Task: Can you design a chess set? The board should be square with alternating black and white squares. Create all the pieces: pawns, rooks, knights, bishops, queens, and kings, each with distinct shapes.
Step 3880:
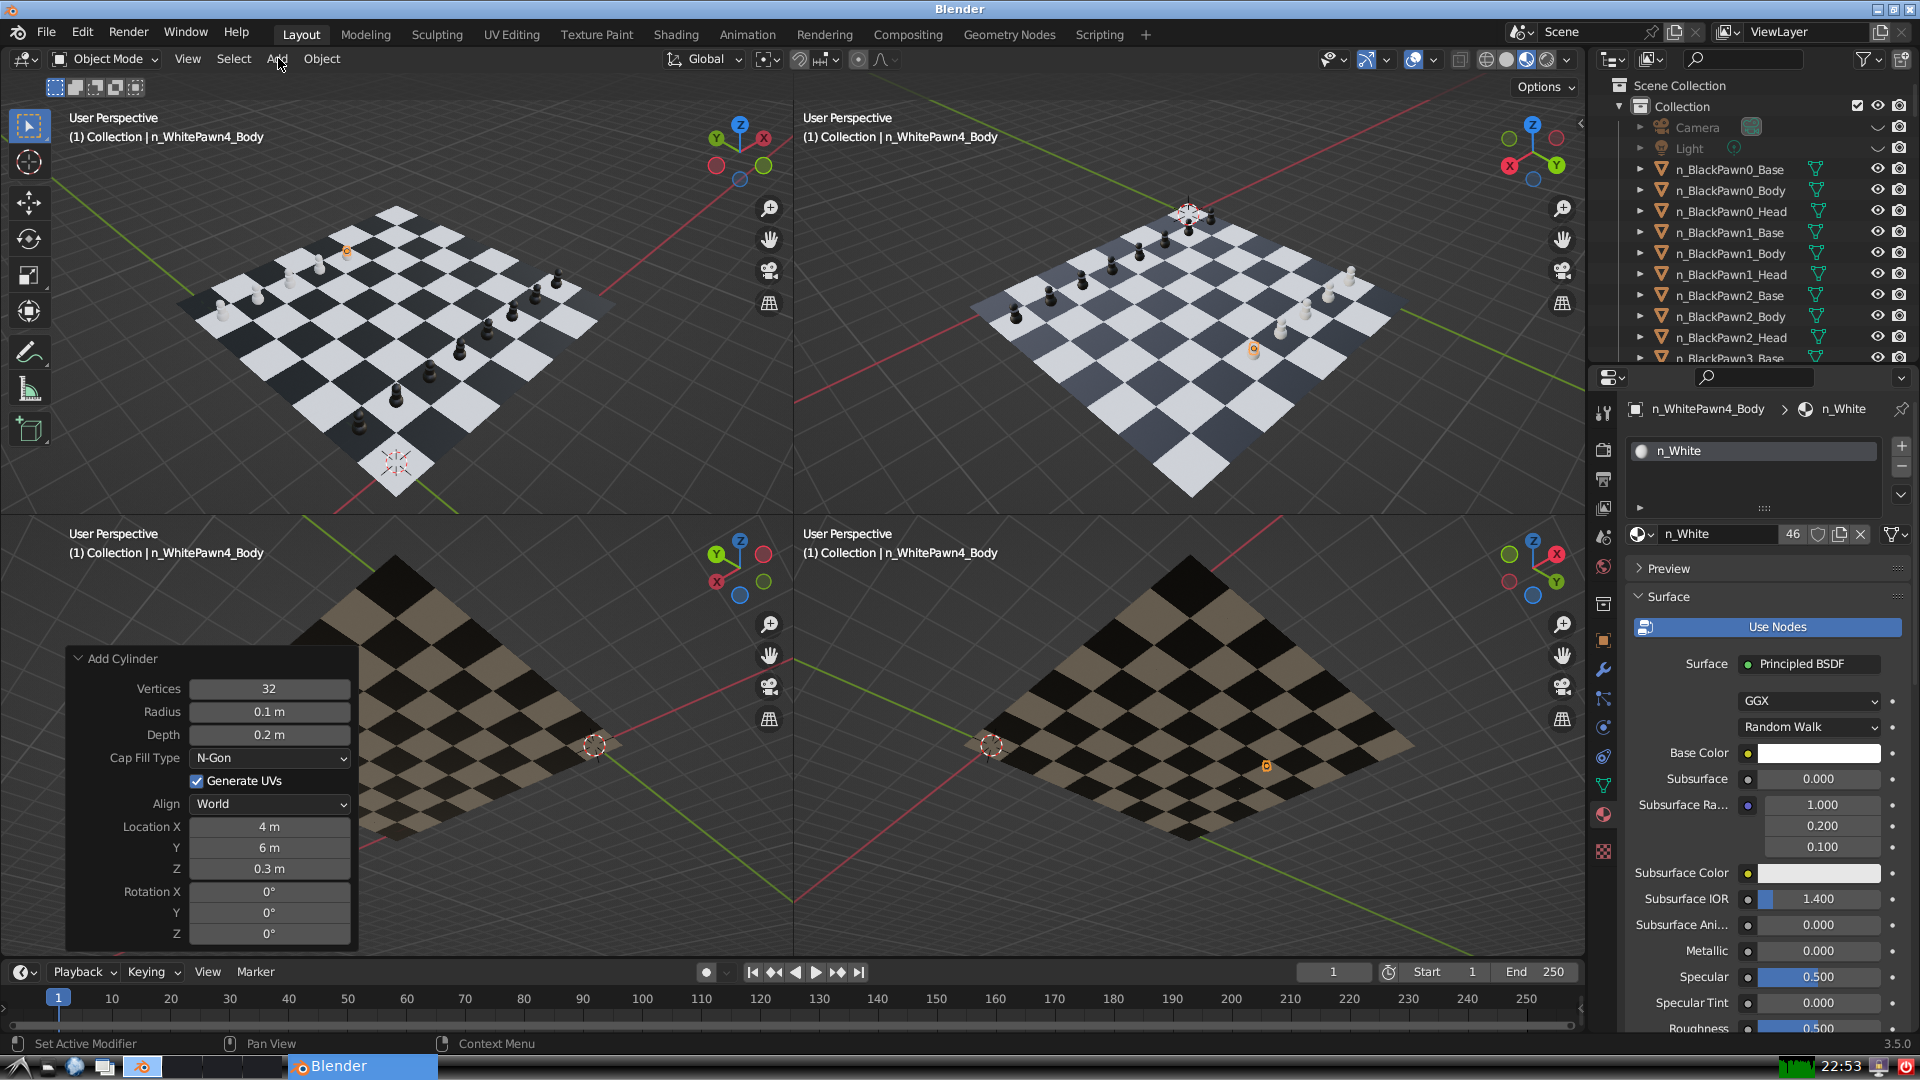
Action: click: no